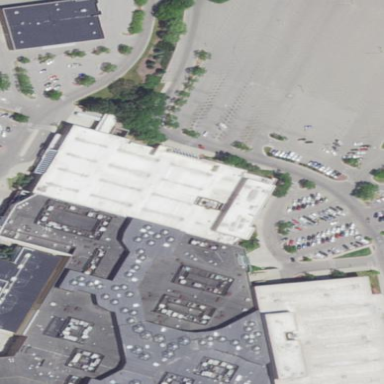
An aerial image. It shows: Department store building.